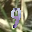
Label: 9